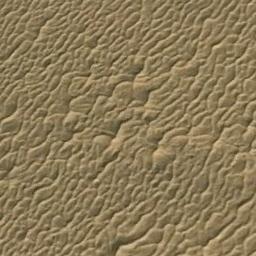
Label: desert